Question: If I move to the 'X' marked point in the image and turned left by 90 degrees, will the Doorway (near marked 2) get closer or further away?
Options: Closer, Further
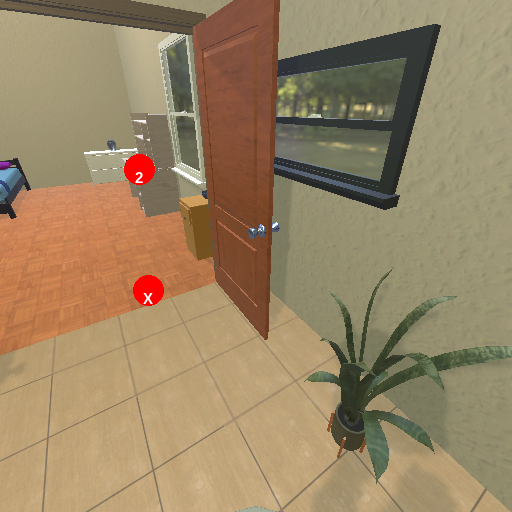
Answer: Closer